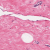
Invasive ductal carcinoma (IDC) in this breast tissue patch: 0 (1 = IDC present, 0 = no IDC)